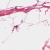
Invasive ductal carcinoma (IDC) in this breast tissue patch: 0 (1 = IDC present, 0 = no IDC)